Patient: sex M, age 58
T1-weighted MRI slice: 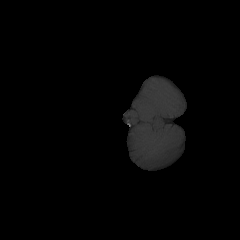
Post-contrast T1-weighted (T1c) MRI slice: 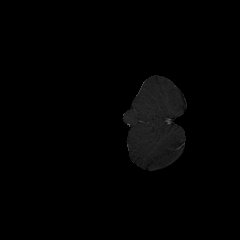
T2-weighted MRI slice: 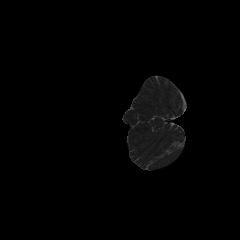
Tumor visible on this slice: no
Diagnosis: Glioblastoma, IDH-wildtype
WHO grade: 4